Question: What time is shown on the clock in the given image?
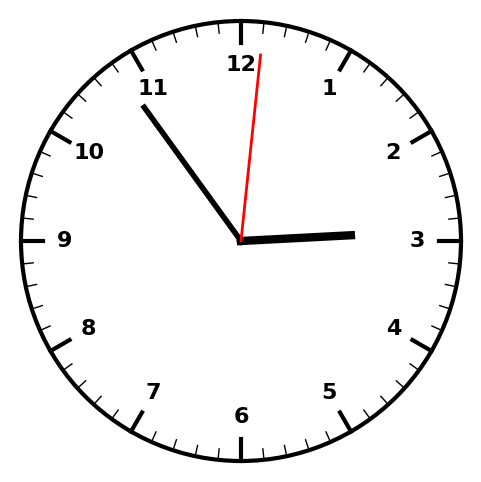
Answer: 02:54:01